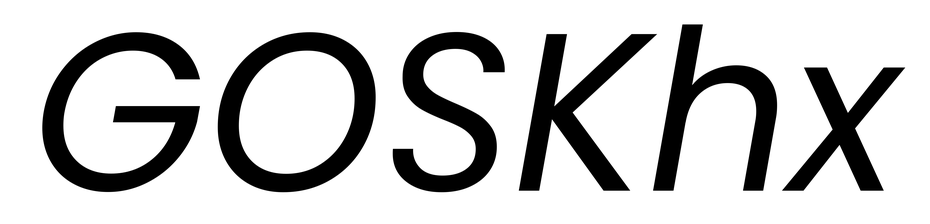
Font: Poppins-Italic